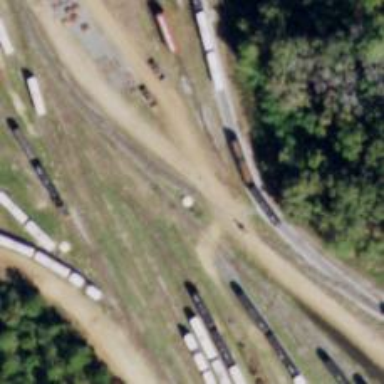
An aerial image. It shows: Railway yard in service.